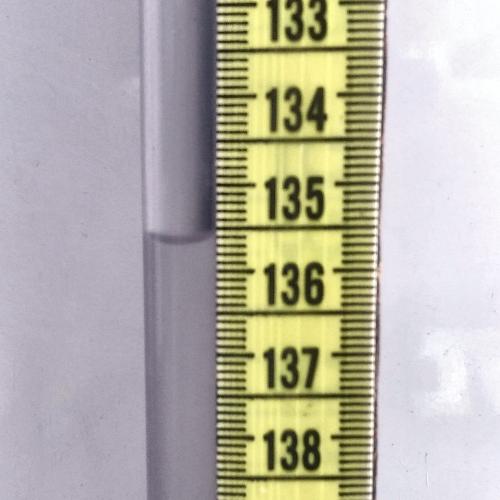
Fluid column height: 135.6 cm